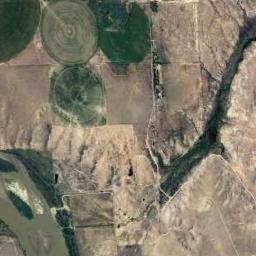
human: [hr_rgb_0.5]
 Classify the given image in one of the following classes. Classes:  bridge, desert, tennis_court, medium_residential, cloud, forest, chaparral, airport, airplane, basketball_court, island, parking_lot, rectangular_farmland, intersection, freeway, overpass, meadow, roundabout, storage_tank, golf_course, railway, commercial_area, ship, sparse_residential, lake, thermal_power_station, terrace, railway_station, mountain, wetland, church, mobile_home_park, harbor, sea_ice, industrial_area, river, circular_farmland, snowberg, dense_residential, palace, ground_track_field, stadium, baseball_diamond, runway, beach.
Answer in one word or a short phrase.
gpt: circular_farmland